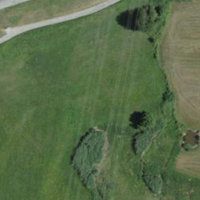
EUNIS habitat code: 24
Species observed at this site:
Trifolium pratense